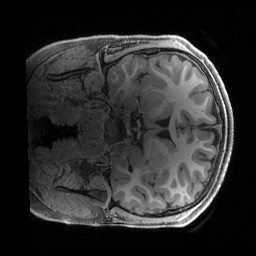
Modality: T1w
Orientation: coronal